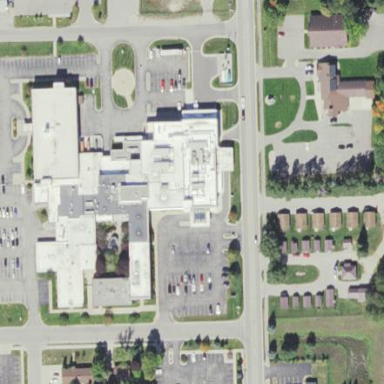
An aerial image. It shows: Hospital building.